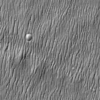
Label: not_dusty